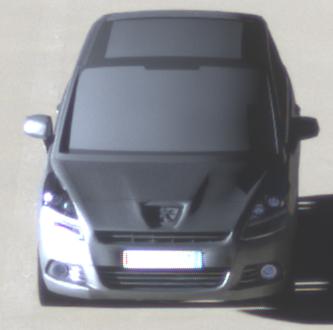
Make: Peugeot
Model: 5008 120 VTi
Detailed model: 5008 (I) Van
Model produced from: 2009/10
Model produced until: 2011/07
Doors: 5
Color: gray
Road condition: dry road
Daytime: sunrise or sunset
Contrast: high contrast